Question: I'm having a hard time centering 3 li elements across the width of a container. I'm working on a responsive layout, so I don't want to use a fixed width on any elements. Here is a fiddle of my code <URL>
Notice if you extend the output screen that is aligning to the left of the container instead of centering. CSS is simply:
'''
.container {
width: 70%;
margin: 0 auto;
}
#about {
background-color: #ebebeb;
height: 100%;
width: 100%;
}
#about ul.info {
display: block;
width: 100%;
margin: 0 auto;
list-style: none;
padding: 0;
}
#about ul.info li {
width: 20%;
float: left;
display: inline-block;
vertical-align: top;
margin: 1.5em;
font-size: .8em;
}
'''
An ScreenShot:
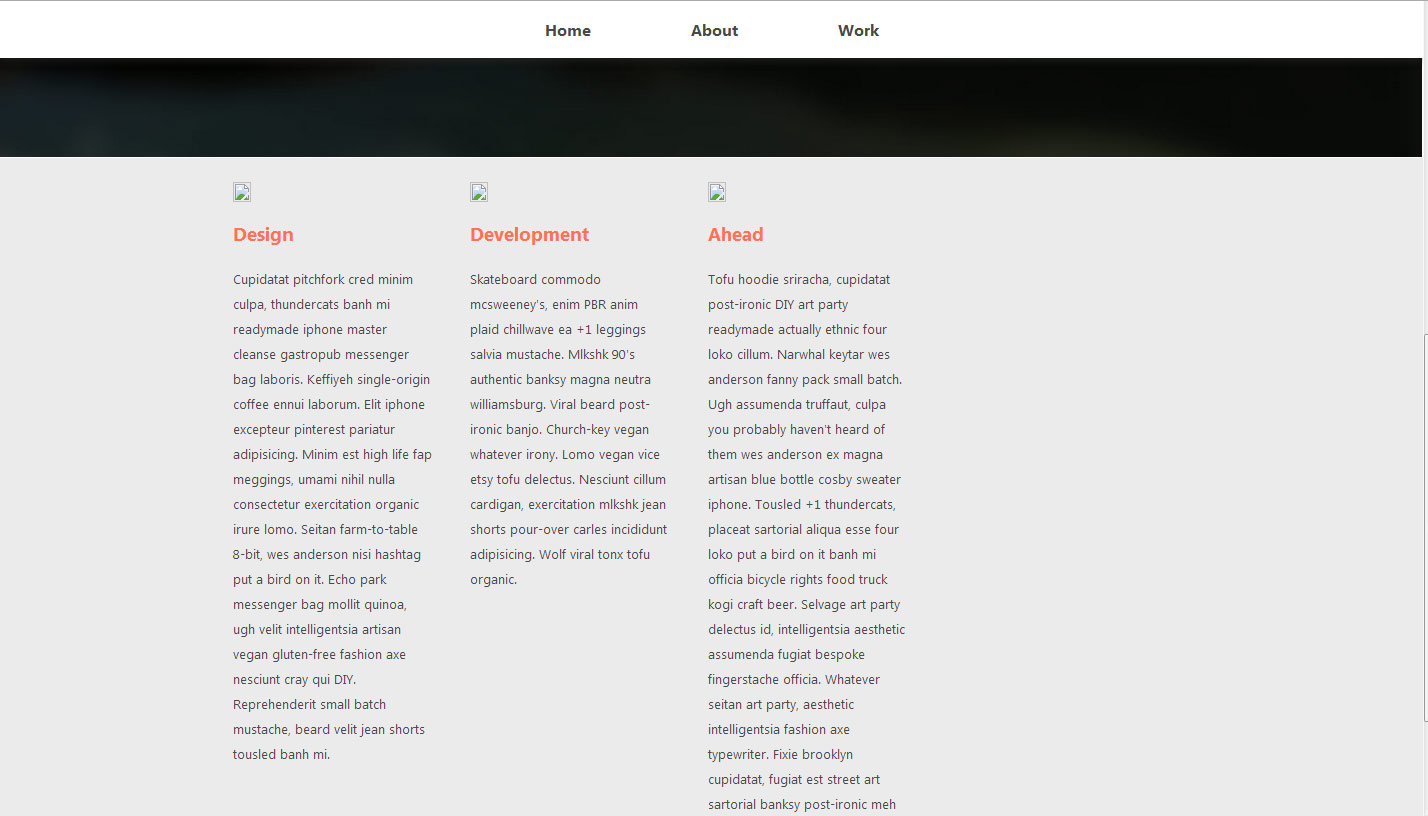
Answer: You need to take out 'float:left', set your 'ul' at 'display:table' and the 'li' as 'display:table-cell'. Here's your demo: <URL>